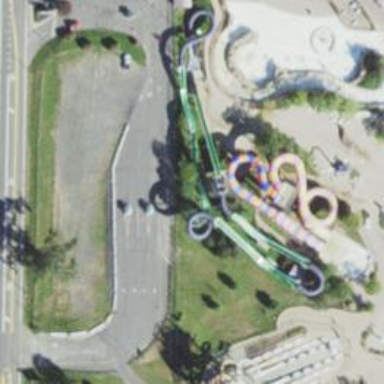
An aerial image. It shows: Water slide attraction.